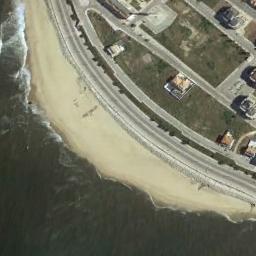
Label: beach